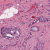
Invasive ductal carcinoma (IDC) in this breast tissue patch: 1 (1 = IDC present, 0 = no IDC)